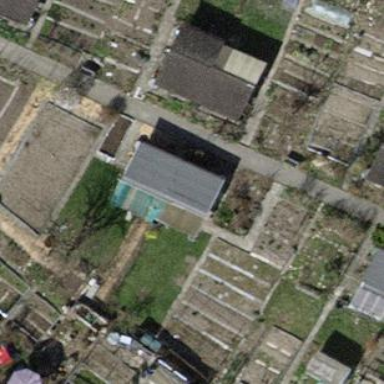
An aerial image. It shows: Shed.